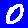
Digit: 0